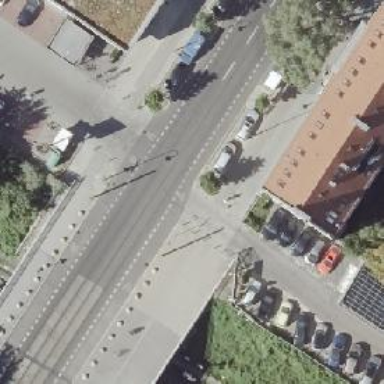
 and lanes for cycling on both sides as well. The parking lanes are alongside the street."